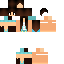
A female human skin with medium skin, wearing brown long hair dressed in a blue tshirt and red pants, featuring a closed mouth.